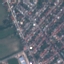
Label: Residential